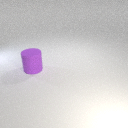
large purple rubber cylinder